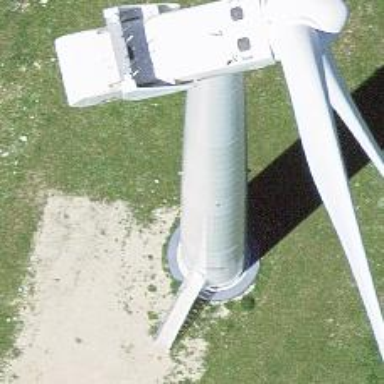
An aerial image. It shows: Wind generator powered by wind. The generator type is horizontal axis and it uses wind turbines.